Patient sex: M
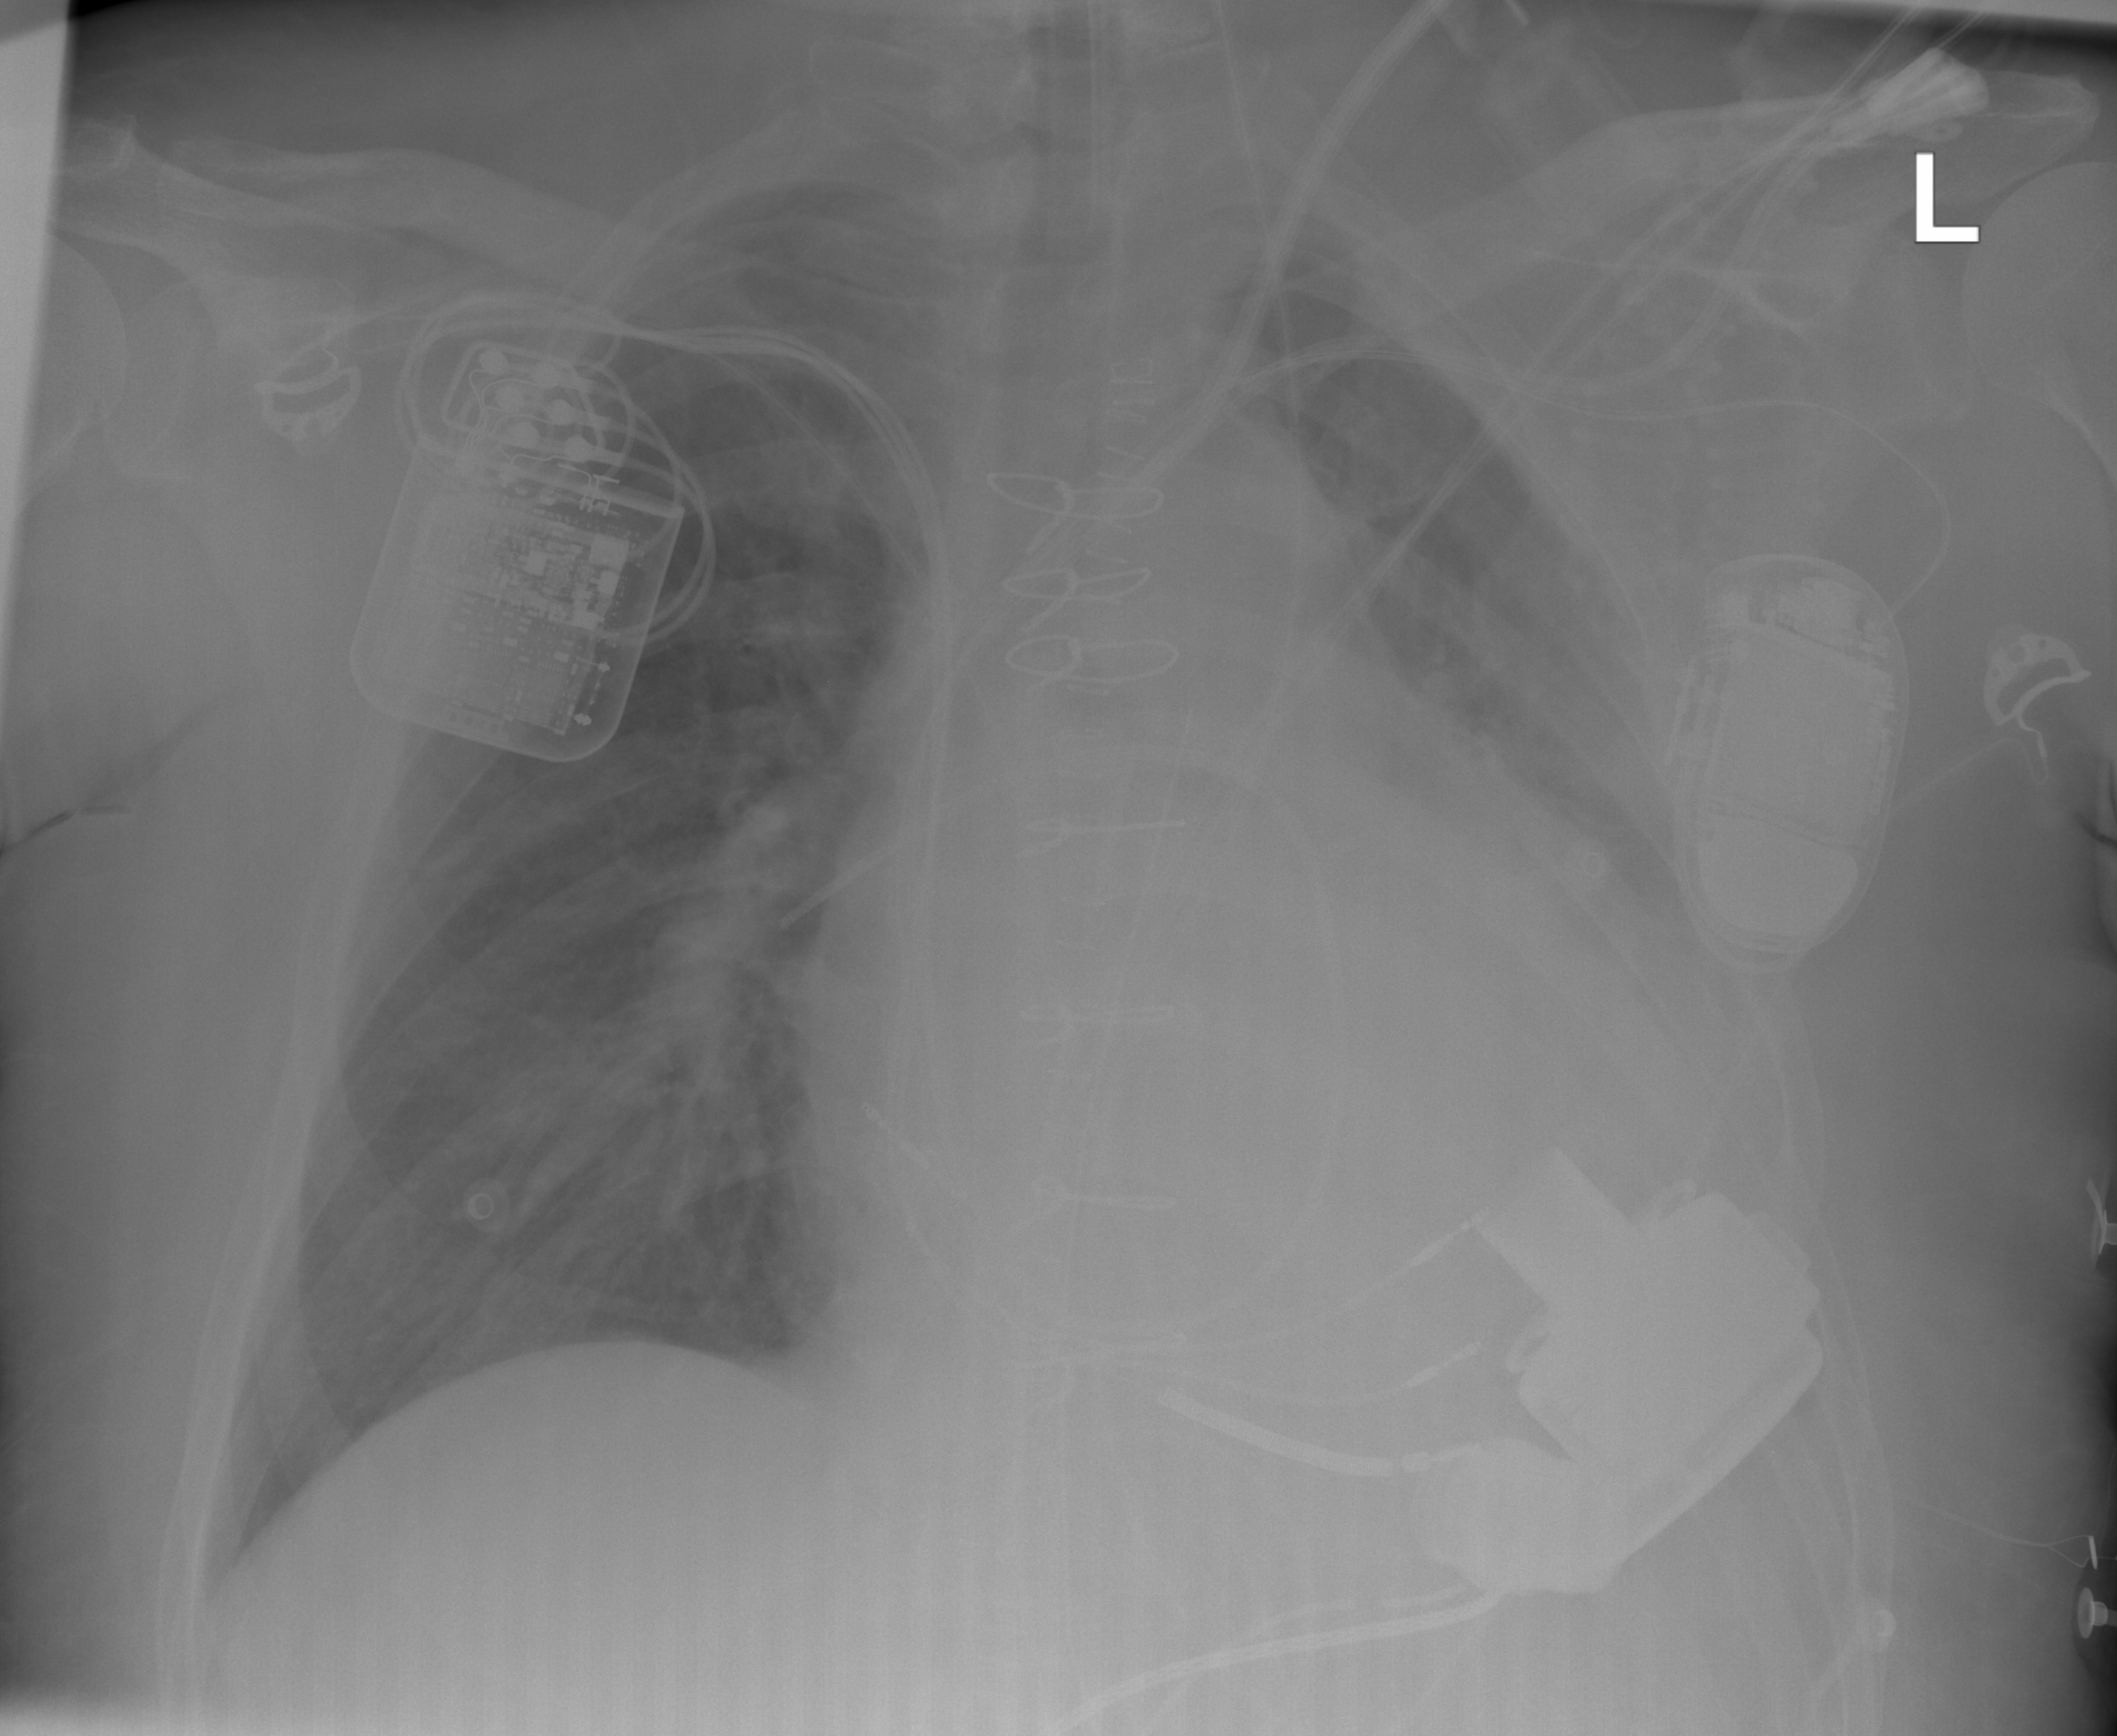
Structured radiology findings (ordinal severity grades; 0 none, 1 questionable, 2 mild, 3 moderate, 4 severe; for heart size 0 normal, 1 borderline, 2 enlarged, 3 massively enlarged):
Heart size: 3
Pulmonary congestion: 2
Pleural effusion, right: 0
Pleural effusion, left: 2
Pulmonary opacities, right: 0
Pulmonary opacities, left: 0
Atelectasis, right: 0
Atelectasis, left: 2